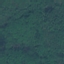
Land use / land cover: Forest